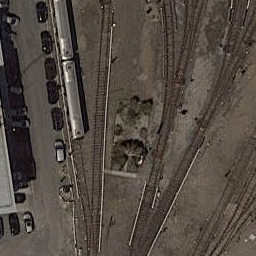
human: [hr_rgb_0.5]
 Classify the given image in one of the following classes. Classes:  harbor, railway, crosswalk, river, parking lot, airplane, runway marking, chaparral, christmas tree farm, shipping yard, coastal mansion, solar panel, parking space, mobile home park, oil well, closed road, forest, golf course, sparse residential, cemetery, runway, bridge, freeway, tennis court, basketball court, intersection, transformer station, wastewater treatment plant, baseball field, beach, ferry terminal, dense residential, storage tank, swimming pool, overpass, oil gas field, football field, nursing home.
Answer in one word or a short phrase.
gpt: railway